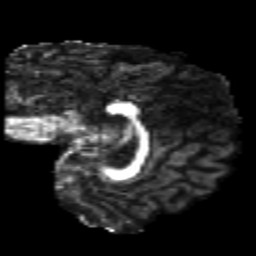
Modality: FA
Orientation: sagittal
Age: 21
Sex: female
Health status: healthy
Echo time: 0.074 s